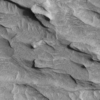
Label: not_dusty